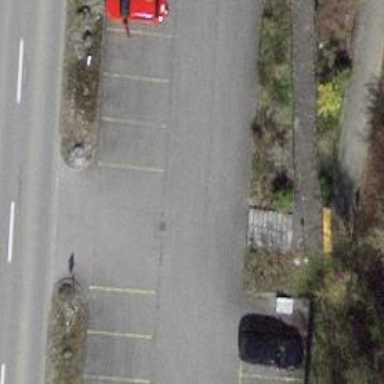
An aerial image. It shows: Parking aisle designated as service road.